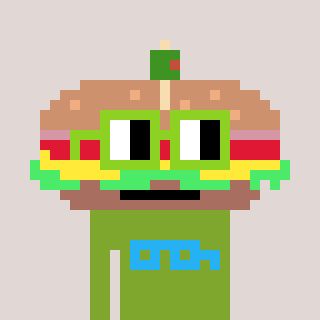
a pixel art character with square light green glasses, a sandwich-shaped head and a slimegreen-colored body on a warm background